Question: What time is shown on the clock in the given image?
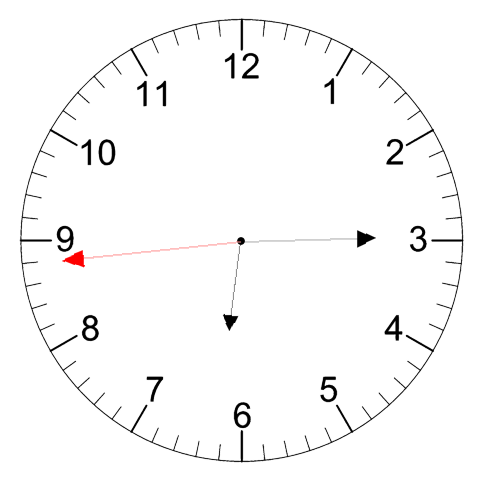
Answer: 06:14:44